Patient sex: F
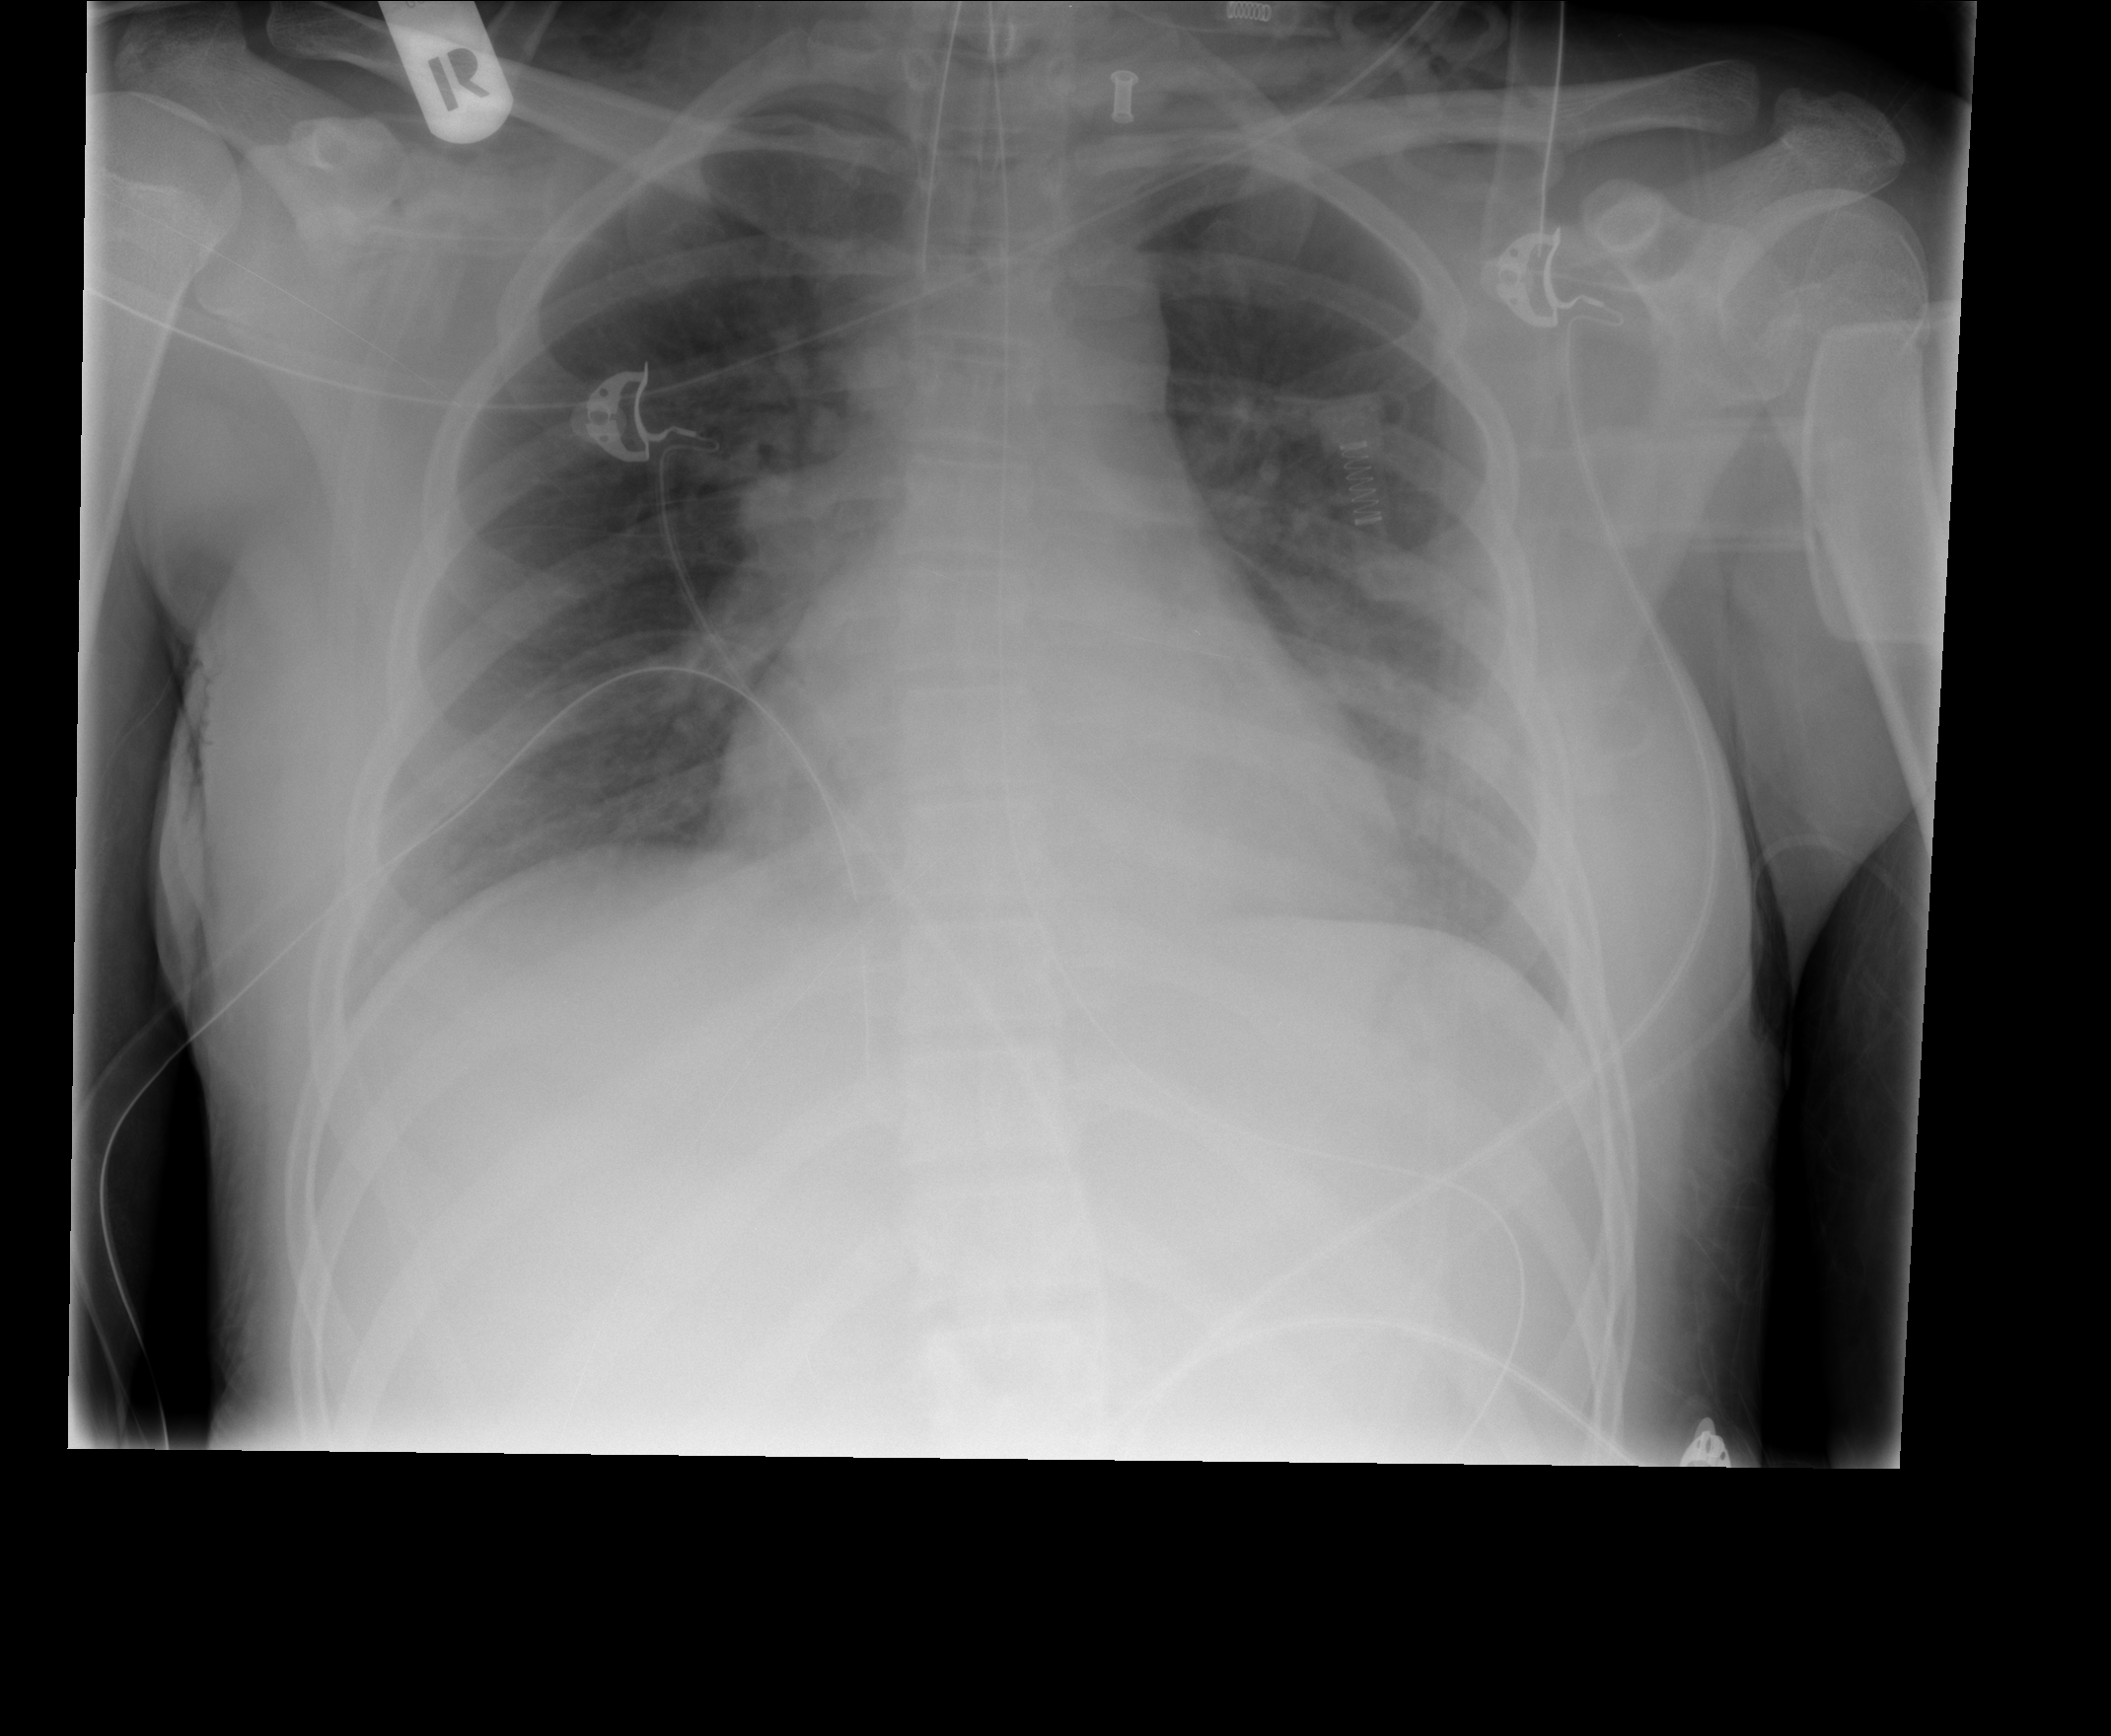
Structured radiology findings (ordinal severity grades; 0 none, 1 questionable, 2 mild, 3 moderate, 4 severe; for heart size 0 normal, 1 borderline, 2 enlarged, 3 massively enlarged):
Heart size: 2
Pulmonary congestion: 2
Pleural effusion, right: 0
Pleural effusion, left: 2
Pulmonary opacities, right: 1
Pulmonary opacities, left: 2
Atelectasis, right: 2
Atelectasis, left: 3